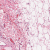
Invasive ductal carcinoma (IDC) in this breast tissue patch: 0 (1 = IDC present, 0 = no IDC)